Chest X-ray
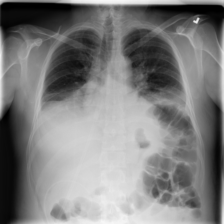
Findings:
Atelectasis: positive
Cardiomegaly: negative
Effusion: positive
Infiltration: positive
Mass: negative
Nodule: negative
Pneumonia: negative
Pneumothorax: negative
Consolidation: negative
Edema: negative
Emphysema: negative
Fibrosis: negative
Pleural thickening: negative
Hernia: negative